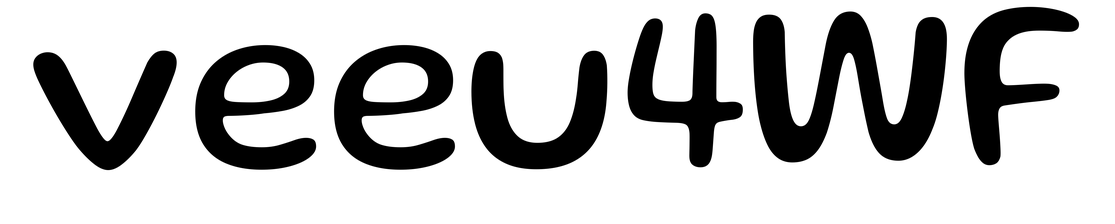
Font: Gluten_Regular